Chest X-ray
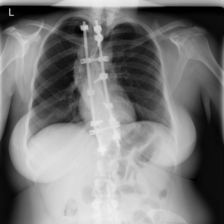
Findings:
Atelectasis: negative
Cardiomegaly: negative
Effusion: negative
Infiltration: negative
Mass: negative
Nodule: negative
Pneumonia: negative
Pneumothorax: negative
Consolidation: negative
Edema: negative
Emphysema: negative
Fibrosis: negative
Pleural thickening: negative
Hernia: negative